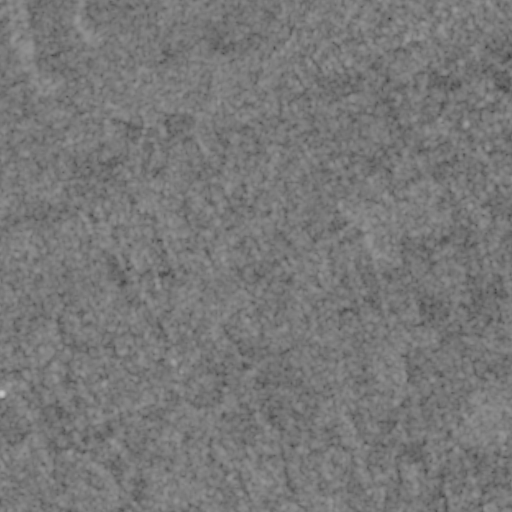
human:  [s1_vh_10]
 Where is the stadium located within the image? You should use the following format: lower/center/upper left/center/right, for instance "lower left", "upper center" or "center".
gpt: The stadium is located in the lower left of the image.
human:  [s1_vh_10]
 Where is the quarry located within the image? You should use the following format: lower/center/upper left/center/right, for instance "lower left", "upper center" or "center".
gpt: There is no quarry in the image.

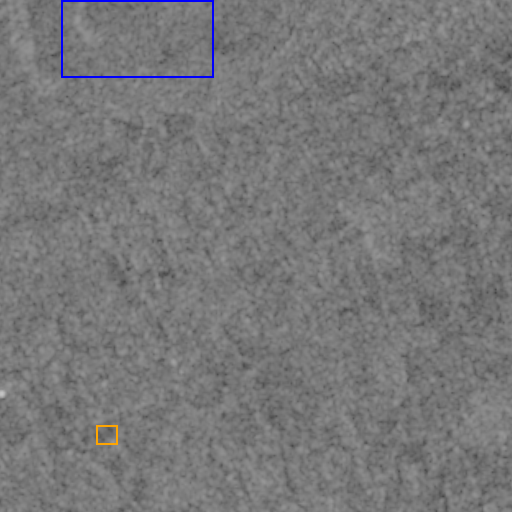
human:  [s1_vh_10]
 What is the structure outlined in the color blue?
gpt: The structure outlined in blue is a crop field.
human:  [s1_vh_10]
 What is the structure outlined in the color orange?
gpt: The structure outlined in orange is a stadium.
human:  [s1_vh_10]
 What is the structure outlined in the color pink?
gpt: There is no pink outline.